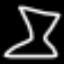
Label: hourglass